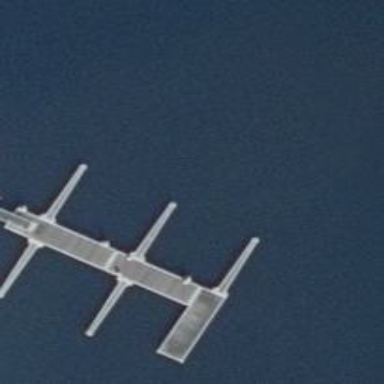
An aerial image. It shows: Man-made pier.